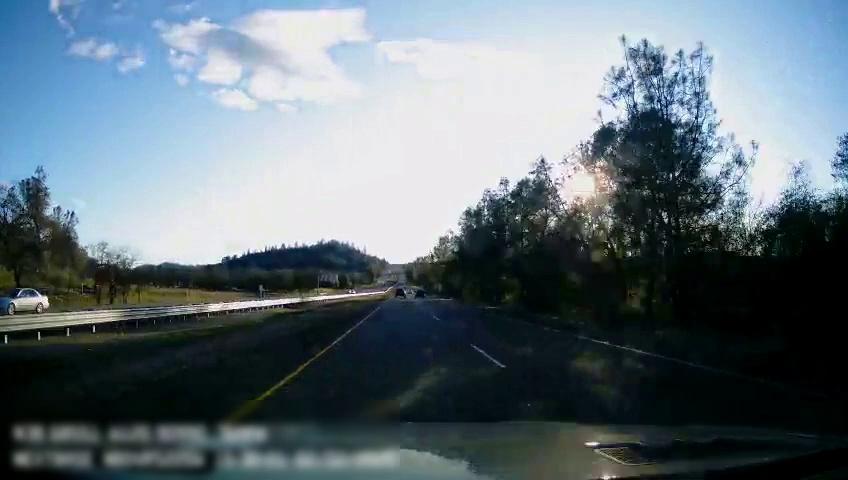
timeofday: Day
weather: Sunny
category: Drivable Space
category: Vehicles | Car
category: Vehicles | Truck
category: Vehicles | SUV
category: Lanes | Current Lane
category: Lanes | Current Lane
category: Lanes | Alternate Lane